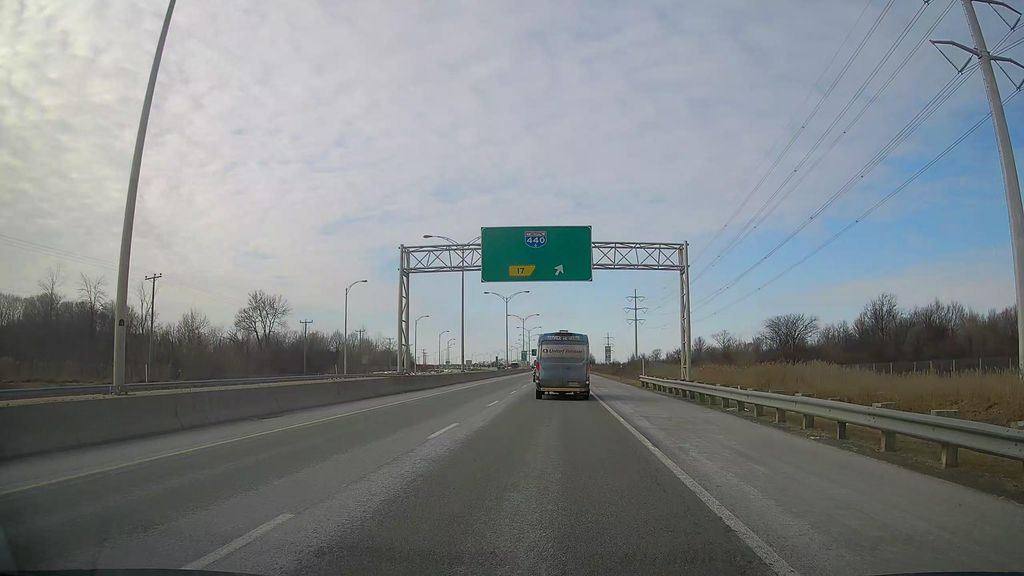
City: montreal